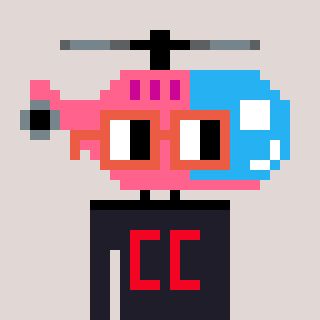
a pixel art character with square orange glasses, a helicopter-shaped head and a grayscale-colored body on a warm background